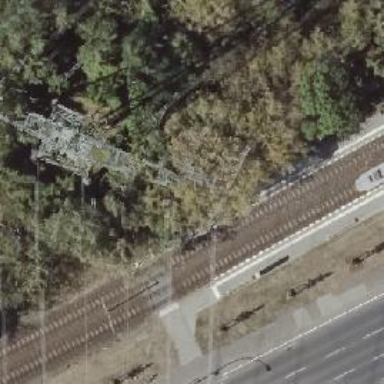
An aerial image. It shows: Tram stop.